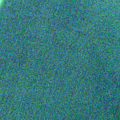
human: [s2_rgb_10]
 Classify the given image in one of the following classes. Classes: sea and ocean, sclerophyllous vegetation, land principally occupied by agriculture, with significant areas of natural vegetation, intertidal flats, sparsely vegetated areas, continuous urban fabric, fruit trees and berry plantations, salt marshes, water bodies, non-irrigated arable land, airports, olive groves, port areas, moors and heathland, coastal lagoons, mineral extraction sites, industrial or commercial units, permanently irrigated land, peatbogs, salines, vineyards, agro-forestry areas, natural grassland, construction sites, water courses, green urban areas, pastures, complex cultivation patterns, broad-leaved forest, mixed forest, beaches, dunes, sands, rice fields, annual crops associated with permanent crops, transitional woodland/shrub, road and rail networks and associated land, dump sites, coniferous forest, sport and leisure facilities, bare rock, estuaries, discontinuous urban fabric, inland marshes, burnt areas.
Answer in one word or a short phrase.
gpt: water bodies